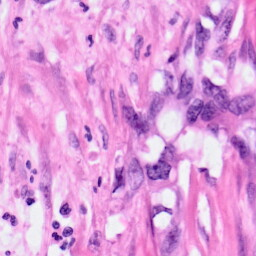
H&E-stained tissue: Pancreatic